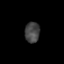
Tissue: prostate
Cell type: T cells
Senescence score: 0.7194
Nuclear area (px): 303
Mean DAPI intensity: 67.881